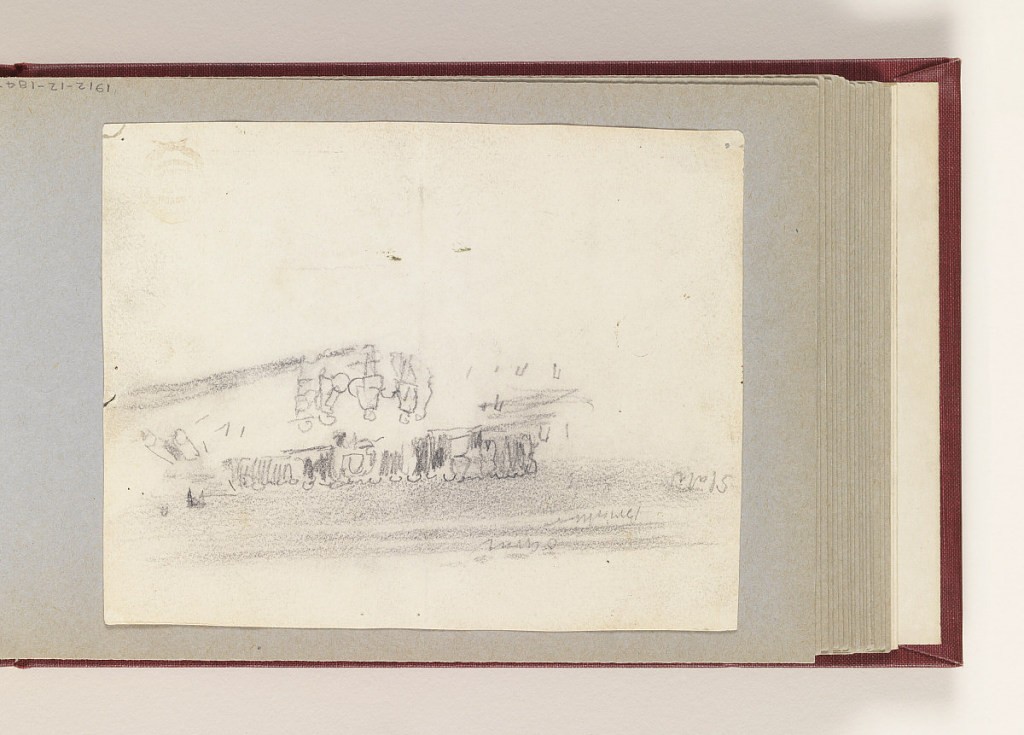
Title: Soldiers in a Field
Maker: Winslow Homer, American, 1836–1910
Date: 1862
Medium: Graphite on wove paper, laid down
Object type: Drawing
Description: Recto: Horizontal view of lines of soldiers in a field with five single soldiers, in the foreground, forming a circle and possibly drumming, with a high margin at bottom, and color notations at various points.  Verso: Vertical sketch with head and cap next to numbers at top, followed by cross-hatchings of possible barbed wire fences at center; a long column of soldiers winding into the far distance at bottom (see related works).